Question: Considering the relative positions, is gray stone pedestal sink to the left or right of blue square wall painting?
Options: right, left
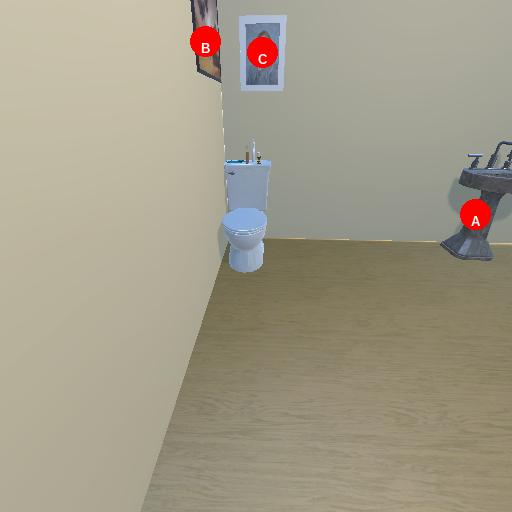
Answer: right